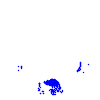
Particle: electron